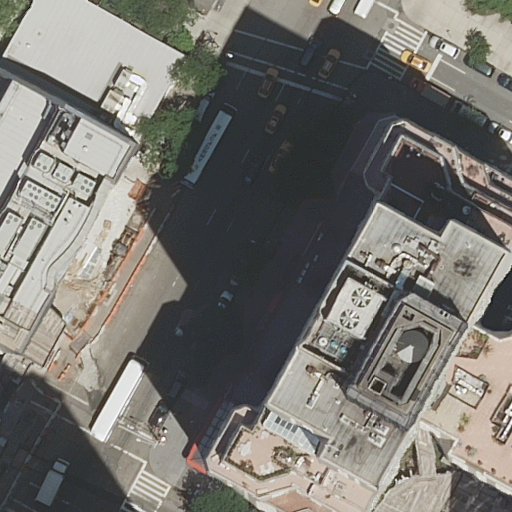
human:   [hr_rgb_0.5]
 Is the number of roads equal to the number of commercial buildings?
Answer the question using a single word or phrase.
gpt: no

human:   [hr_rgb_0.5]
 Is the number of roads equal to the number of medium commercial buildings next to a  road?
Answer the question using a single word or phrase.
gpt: no

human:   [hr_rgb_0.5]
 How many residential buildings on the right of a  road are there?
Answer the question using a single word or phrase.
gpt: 1

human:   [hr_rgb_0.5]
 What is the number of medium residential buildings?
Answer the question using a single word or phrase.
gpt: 0

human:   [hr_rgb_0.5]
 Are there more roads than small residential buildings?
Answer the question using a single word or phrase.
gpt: yes

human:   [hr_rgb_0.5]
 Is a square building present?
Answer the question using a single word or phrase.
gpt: no

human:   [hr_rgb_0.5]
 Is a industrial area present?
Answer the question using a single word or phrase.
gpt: no

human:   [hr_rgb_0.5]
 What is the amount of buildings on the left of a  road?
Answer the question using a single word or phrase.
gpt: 2

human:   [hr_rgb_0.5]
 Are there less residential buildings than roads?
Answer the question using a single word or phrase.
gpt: yes

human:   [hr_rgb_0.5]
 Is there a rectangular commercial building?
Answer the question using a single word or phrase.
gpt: no

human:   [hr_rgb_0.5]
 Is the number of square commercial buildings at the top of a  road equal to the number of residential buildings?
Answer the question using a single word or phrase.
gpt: no

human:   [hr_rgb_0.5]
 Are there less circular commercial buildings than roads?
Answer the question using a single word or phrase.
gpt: yes

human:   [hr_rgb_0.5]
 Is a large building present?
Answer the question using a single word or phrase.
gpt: yes

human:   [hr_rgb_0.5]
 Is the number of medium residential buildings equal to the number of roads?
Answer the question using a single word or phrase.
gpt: no

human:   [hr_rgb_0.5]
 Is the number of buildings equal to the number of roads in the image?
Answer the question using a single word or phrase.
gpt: no

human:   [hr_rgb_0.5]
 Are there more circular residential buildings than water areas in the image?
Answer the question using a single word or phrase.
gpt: no

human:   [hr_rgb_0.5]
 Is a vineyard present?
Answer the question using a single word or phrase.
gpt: no

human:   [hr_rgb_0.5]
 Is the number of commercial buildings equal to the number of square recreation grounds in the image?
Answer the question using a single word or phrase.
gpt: yes

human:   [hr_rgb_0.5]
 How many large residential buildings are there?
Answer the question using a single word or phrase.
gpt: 2

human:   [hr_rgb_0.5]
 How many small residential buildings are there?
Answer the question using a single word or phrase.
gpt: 1

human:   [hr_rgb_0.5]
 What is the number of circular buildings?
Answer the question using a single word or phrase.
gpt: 0

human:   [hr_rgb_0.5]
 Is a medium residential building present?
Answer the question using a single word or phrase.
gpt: no

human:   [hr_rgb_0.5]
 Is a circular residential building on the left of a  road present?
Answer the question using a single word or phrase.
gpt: no

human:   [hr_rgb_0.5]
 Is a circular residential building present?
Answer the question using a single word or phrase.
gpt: no

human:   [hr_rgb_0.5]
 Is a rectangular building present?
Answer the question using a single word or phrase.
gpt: yes

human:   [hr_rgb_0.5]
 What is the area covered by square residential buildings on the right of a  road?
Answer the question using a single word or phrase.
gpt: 0m2

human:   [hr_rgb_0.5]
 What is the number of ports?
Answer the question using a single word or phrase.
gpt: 0

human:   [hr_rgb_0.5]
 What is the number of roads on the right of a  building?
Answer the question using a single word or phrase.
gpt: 6

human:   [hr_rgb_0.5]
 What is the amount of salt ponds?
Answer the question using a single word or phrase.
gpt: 0

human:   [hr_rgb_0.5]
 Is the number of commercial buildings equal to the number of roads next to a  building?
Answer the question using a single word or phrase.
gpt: no

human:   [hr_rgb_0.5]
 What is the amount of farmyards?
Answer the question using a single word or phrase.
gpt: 0

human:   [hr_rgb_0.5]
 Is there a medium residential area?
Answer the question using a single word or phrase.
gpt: no

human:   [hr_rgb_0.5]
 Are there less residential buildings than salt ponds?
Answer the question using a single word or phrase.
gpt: no

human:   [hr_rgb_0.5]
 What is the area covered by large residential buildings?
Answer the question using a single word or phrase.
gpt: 2607m2

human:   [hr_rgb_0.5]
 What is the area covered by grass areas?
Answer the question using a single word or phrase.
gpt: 0m2

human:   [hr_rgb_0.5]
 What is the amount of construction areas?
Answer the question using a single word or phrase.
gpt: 0